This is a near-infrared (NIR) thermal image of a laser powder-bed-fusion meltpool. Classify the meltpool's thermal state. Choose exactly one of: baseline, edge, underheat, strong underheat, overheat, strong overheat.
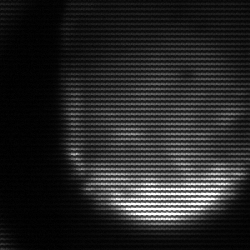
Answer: edge